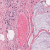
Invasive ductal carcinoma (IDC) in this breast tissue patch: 0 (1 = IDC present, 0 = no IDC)